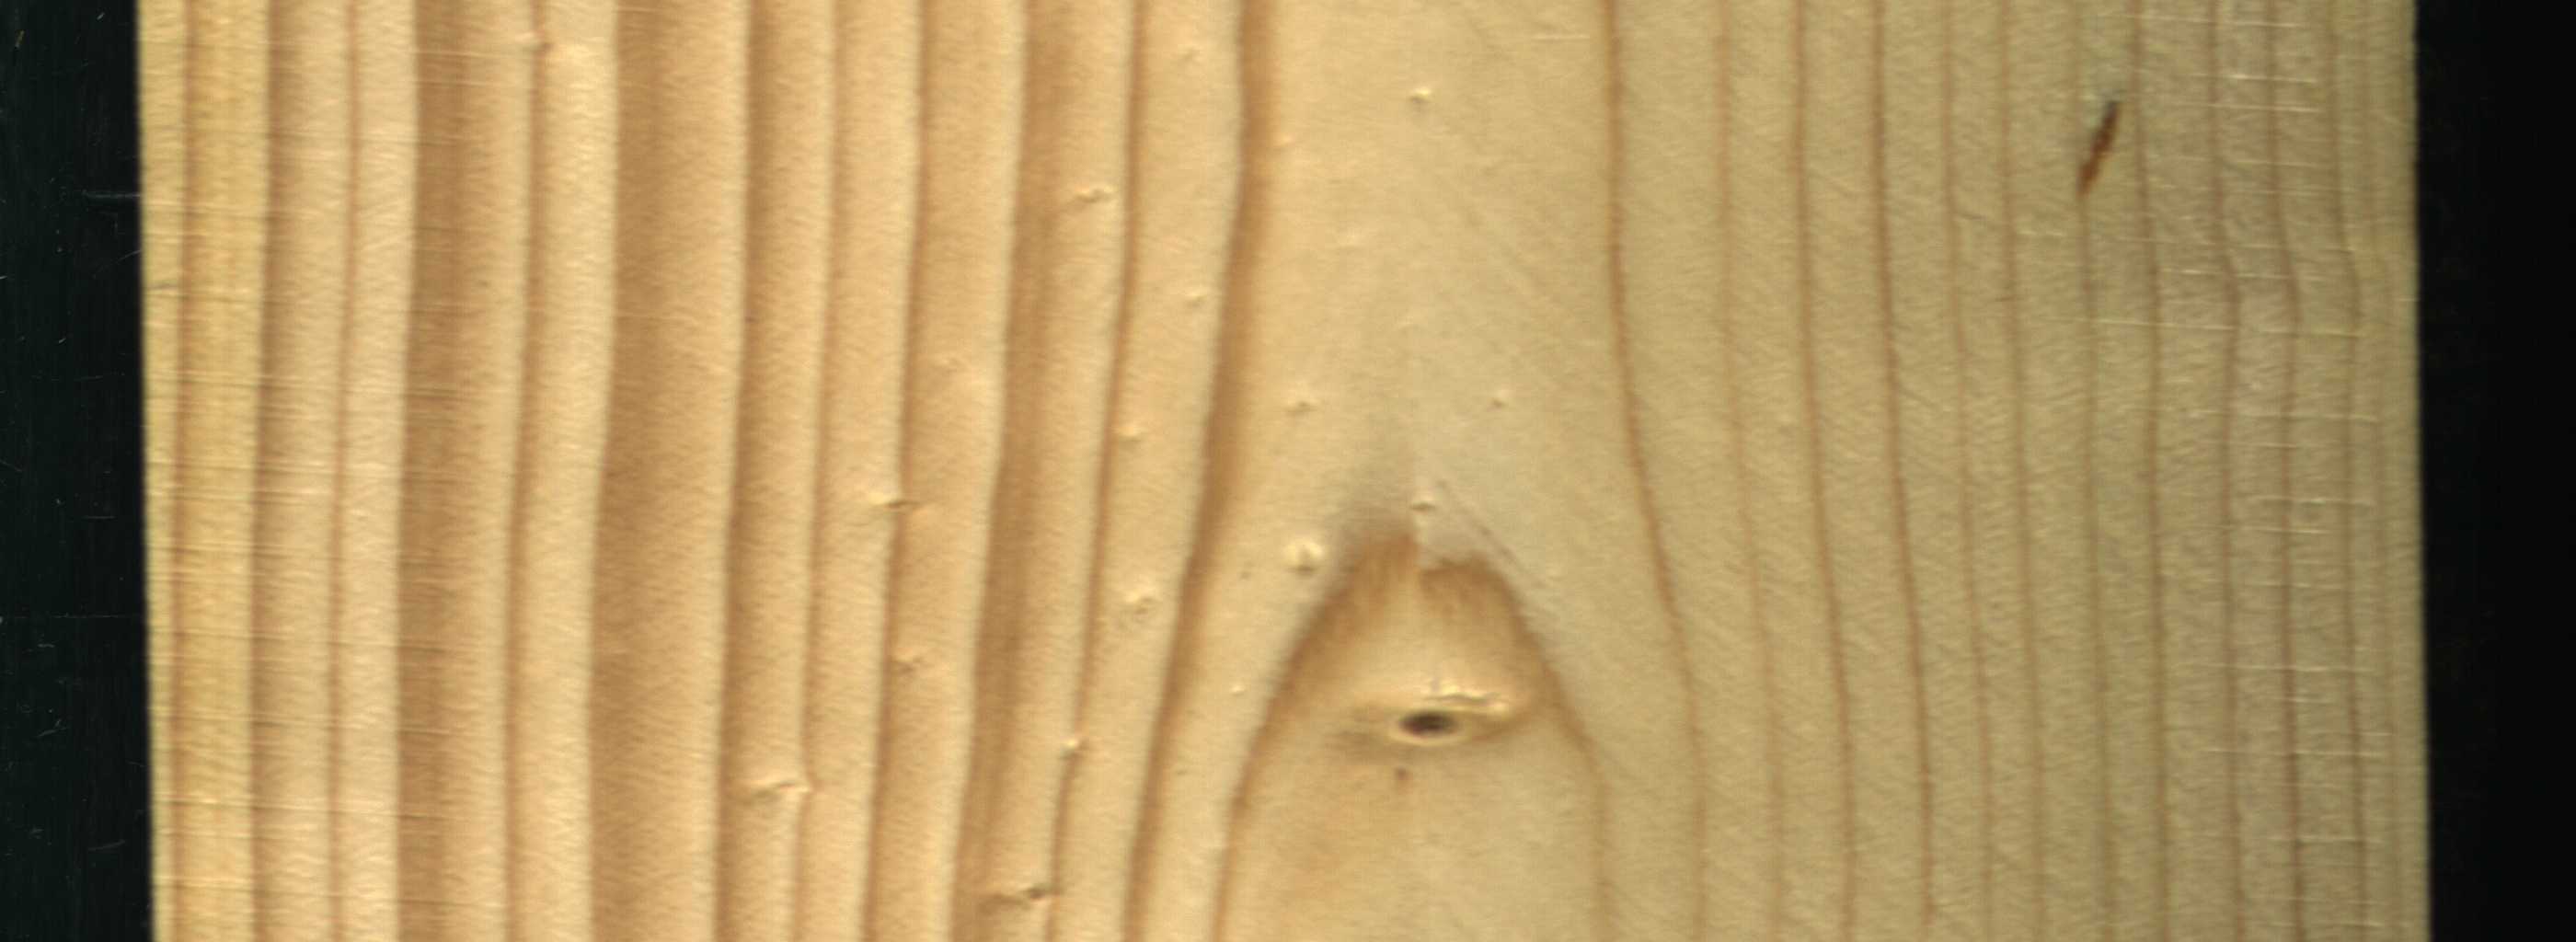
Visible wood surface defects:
resin
Quartzity
Live_Knot